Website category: university
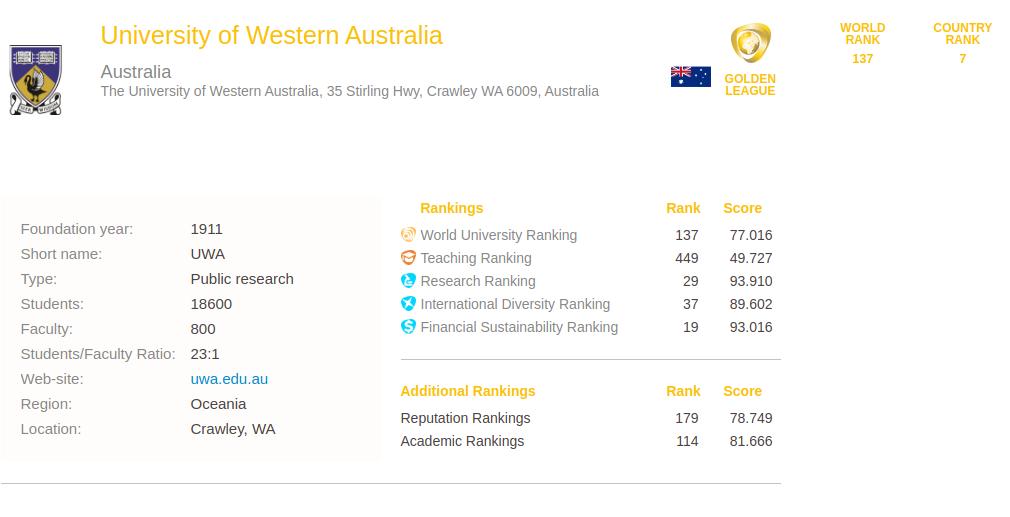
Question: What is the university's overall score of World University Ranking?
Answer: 77.016

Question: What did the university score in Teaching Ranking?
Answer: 49.727

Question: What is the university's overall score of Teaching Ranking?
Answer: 49.727

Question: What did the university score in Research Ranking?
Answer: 93.910

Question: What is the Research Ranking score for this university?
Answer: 93.910

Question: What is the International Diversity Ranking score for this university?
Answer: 89.602

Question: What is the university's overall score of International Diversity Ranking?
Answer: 89.602

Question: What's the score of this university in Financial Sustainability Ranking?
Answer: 93.016

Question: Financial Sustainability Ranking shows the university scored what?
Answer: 93.016

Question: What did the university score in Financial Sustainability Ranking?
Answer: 93.016

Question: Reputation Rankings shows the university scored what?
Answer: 78.749

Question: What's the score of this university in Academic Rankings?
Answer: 81.666

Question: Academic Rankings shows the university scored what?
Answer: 81.666

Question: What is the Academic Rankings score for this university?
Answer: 81.666

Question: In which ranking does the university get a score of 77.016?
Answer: World University Ranking

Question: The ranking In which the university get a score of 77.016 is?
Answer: World University Ranking

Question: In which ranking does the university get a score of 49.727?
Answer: Teaching Ranking

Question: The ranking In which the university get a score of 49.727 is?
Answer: Teaching Ranking

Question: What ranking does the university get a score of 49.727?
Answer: Teaching Ranking

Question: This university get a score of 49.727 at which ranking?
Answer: Teaching Ranking

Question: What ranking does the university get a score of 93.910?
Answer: Research Ranking

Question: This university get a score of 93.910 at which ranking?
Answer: Research Ranking

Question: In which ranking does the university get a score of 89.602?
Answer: International Diversity Ranking

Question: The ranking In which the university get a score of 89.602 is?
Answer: International Diversity Ranking

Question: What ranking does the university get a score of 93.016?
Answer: Financial Sustainability Ranking

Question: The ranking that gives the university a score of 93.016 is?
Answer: Financial Sustainability Ranking

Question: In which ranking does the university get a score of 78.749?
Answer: Reputation Rankings

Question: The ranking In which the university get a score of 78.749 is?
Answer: Reputation Rankings

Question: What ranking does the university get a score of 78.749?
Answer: Reputation Rankings

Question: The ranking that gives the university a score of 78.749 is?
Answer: Reputation Rankings

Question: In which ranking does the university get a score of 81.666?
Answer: Academic Rankings

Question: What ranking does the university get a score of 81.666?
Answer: Academic Rankings

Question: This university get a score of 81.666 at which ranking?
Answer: Academic Rankings

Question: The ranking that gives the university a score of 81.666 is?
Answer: Academic Rankings